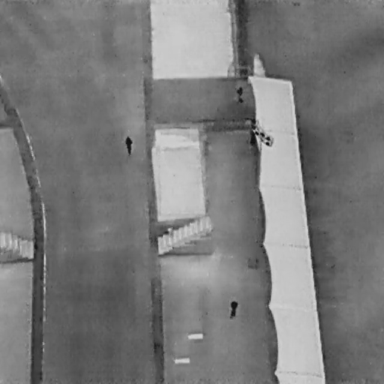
There are three People in the infrared image.